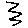
Label: zigzag